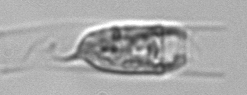
Label: Eutintinnus